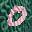
Label: 0